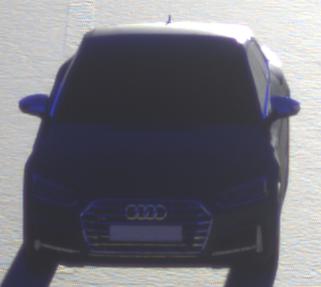
Make: Audi
Model: S5 Sportback
Detailed model: 8T Facelift
Model produced from: 2011
Model produced until: 2016
Doors: 5
Color: gray
Road condition: dry road
Daytime: sunrise or sunset
Contrast: high contrast